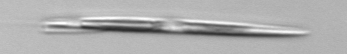
Label: pennate_Pseudo-nitzschia